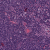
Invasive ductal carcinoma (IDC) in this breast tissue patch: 0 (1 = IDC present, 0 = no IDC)